Question: I'm using Flask-peewee, looking for a way to give permission to admins, I'd like to make a multi tenancy admin dashboard.
I have made for displaying deals:
'''
class DealsAdmin(ModelAdmin):
columns = ('deal_name', 'deal_desc', 'created_on')
exclude = ('created_on','merchand_id')
def get_query(self):
loggedin_username=auth.get_logged_in_user()
merchant=Merchant.select().where(Merchant.id == loggedin_username).get()
return self.model.select().where(self.model.merchand_id == loggedin_username)
'''
So now I'd like to keep the loggedinuserid for Merchant id when they want to edit forms.

*Edit on image text: Merchant_id must be the auth.loggedinid as default
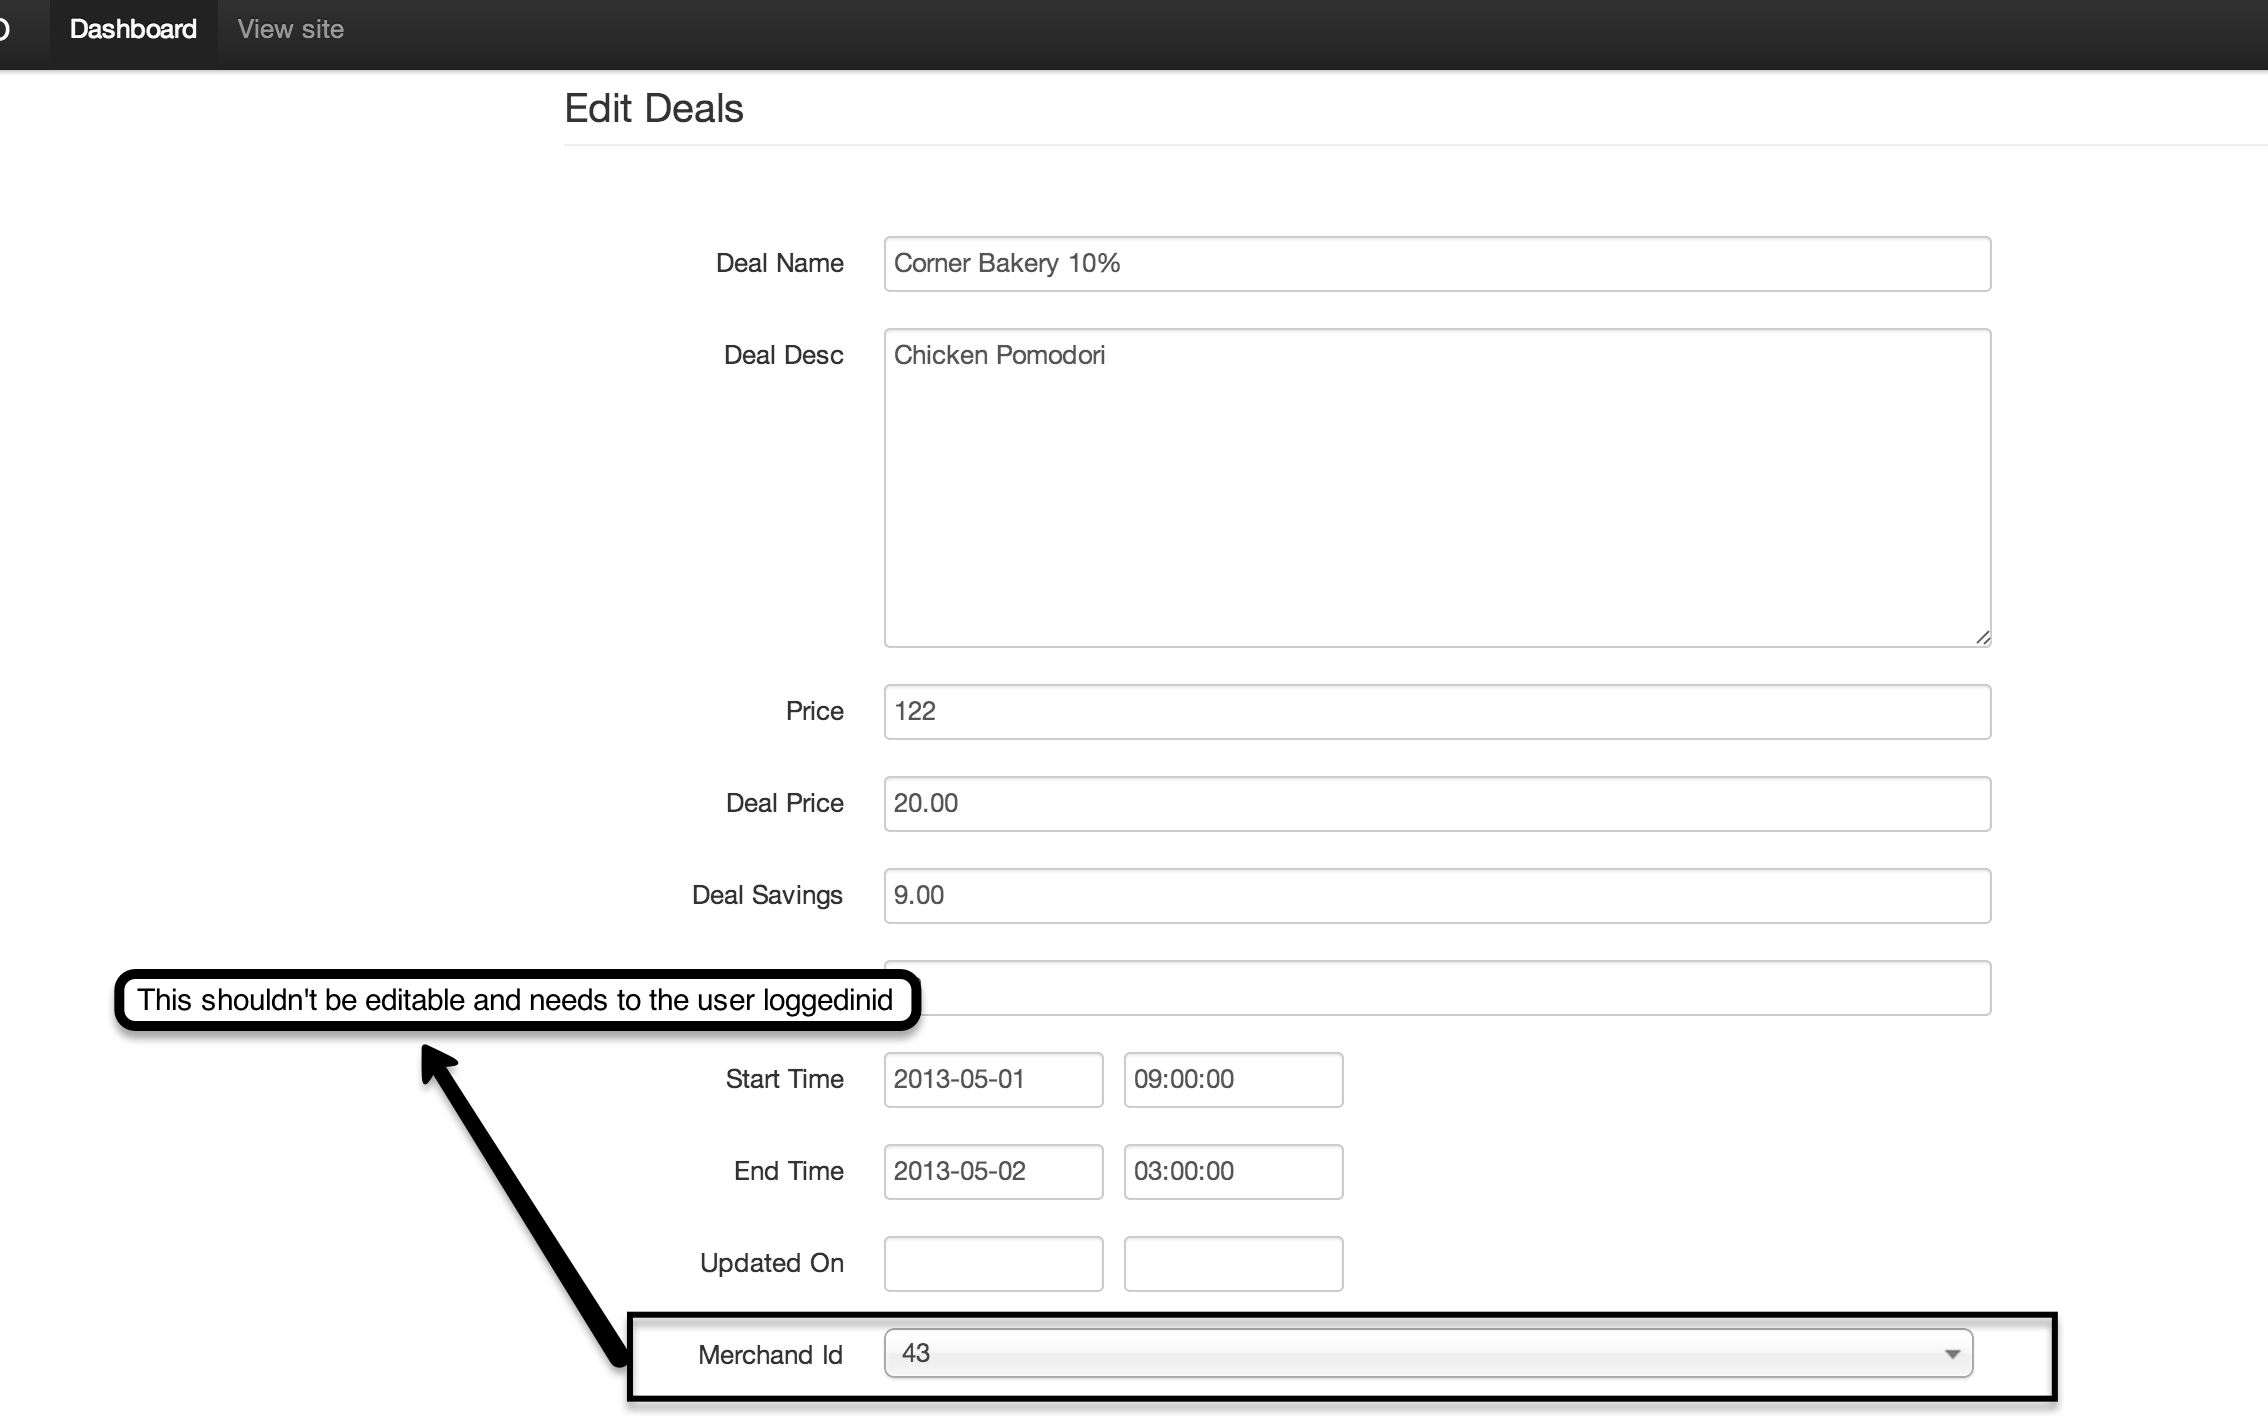
Answer: Remove the field from being displayed in the form, then hook into on_model_change:
'''
class MyDealModelView(ModelView):
form_excluded_columns = ('merchant_id',)
def on_model_change(form, model, is_created):
model.merchant_id = login.current_user.merchant_id;
'''
<URL>